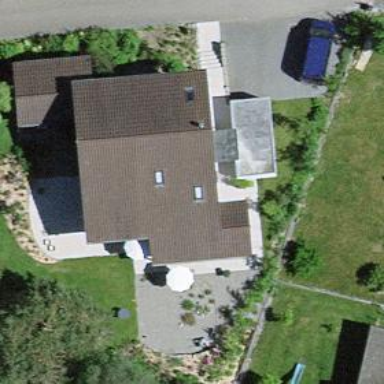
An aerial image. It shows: Residential building.